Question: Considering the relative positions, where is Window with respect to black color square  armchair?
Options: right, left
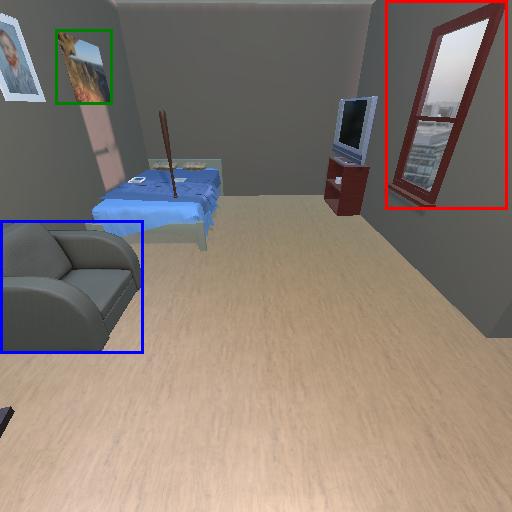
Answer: right